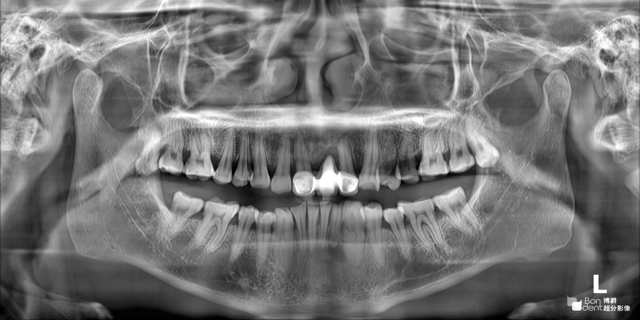
adult